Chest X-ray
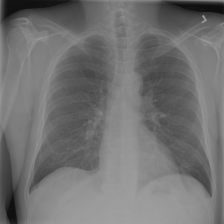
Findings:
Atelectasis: negative
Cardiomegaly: negative
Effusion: negative
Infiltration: negative
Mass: negative
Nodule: negative
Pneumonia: negative
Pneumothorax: negative
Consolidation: negative
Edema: negative
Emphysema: negative
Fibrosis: negative
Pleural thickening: negative
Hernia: negative